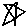
Label: star